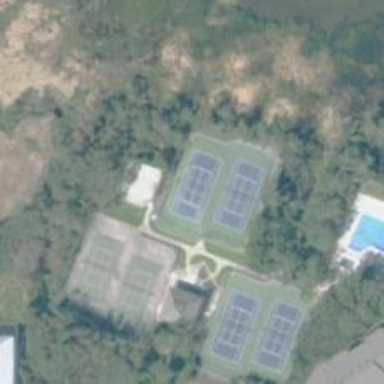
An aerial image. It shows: Tennis court in leisure pitch.